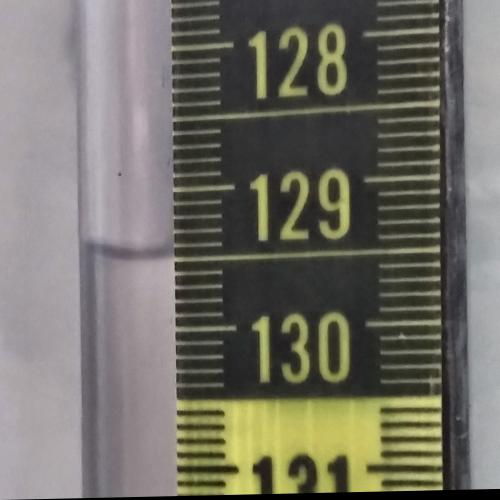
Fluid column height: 129.5 cm